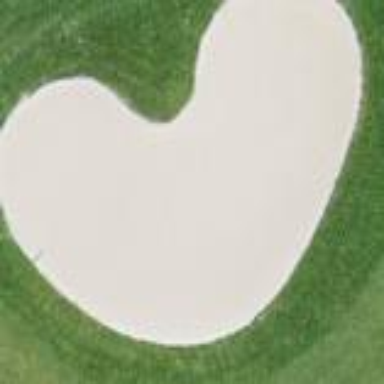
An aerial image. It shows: Golf bunker filled with sandy terrain.